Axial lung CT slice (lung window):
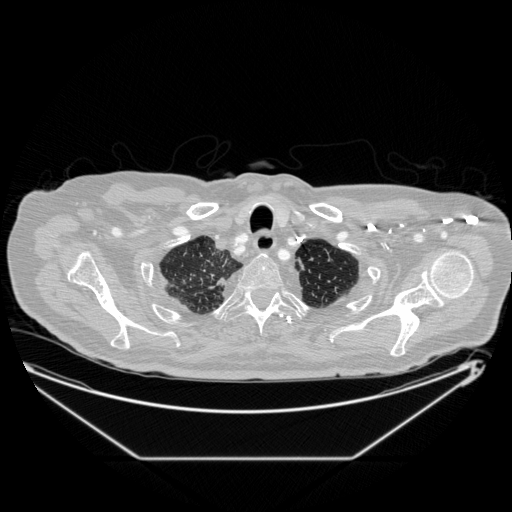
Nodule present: no